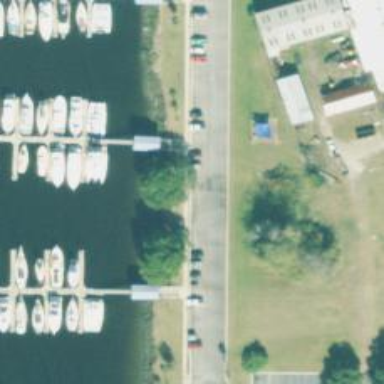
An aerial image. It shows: Footway leading to man-made pier.